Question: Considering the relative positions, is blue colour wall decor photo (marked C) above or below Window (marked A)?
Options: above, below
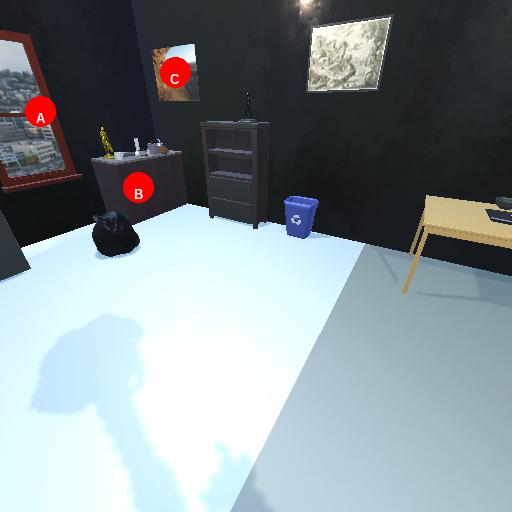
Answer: above